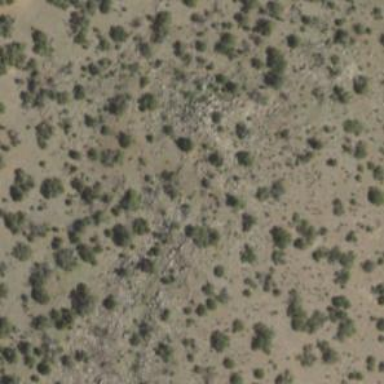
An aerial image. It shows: Area covered in scrub vegetation.